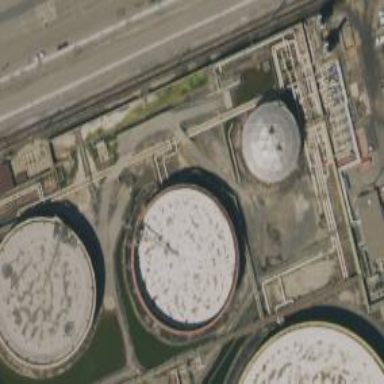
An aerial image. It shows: Storage tank building.